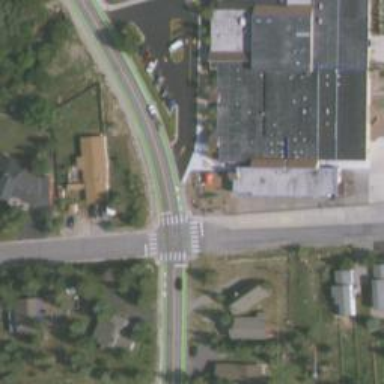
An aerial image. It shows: Uncontrolled crossing on the road.